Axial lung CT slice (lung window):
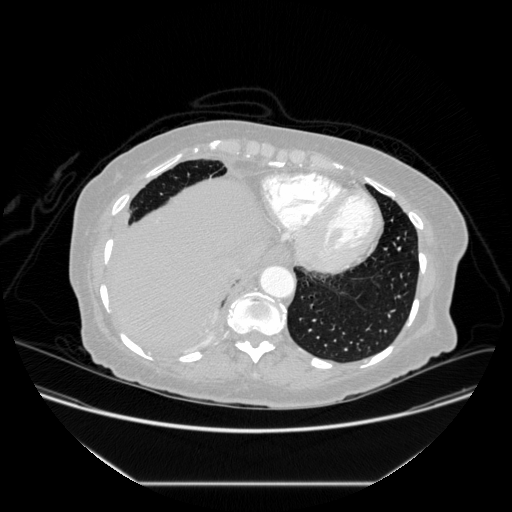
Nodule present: no